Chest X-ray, PA view. Patient: 78 years old, sex M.
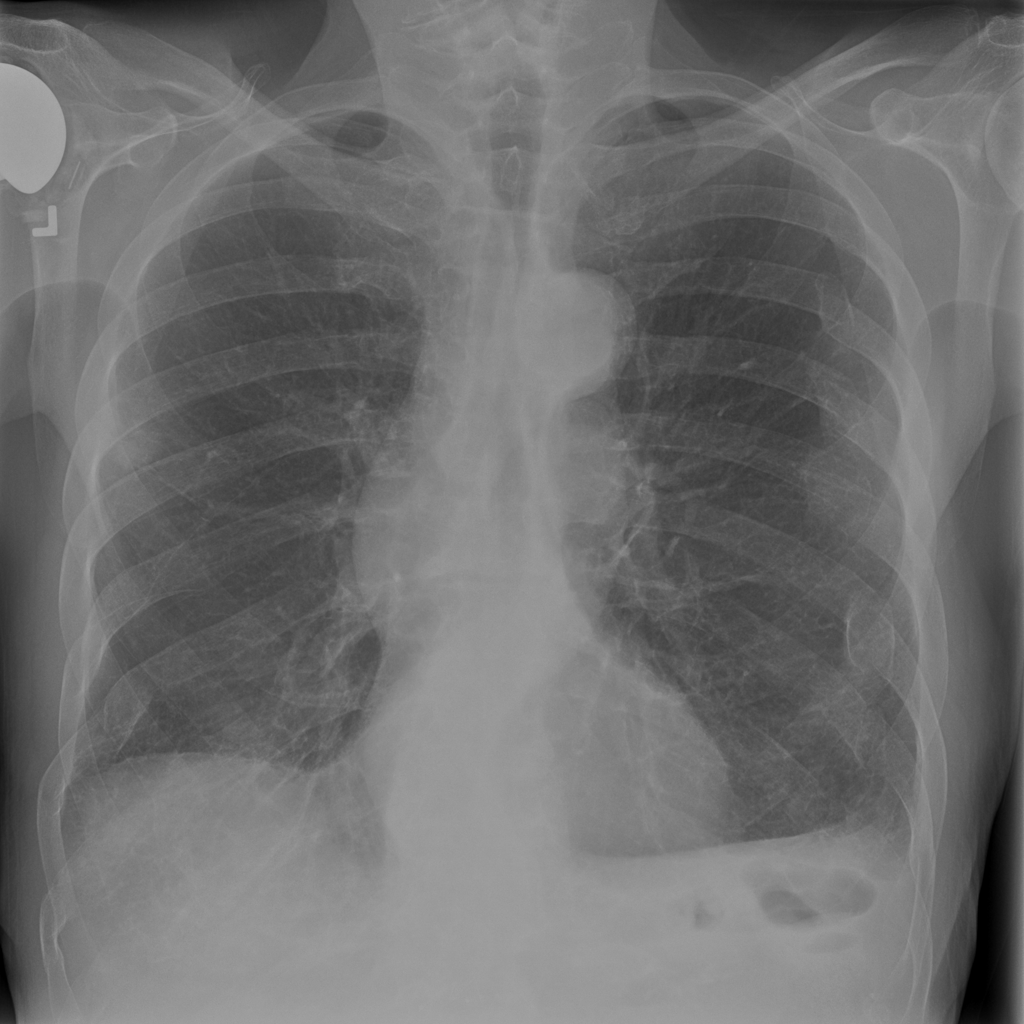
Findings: Nodule